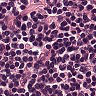
Metastatic tissue present: no